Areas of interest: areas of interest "National Exhibition and Convention Center (Shanghai) South Plaza"
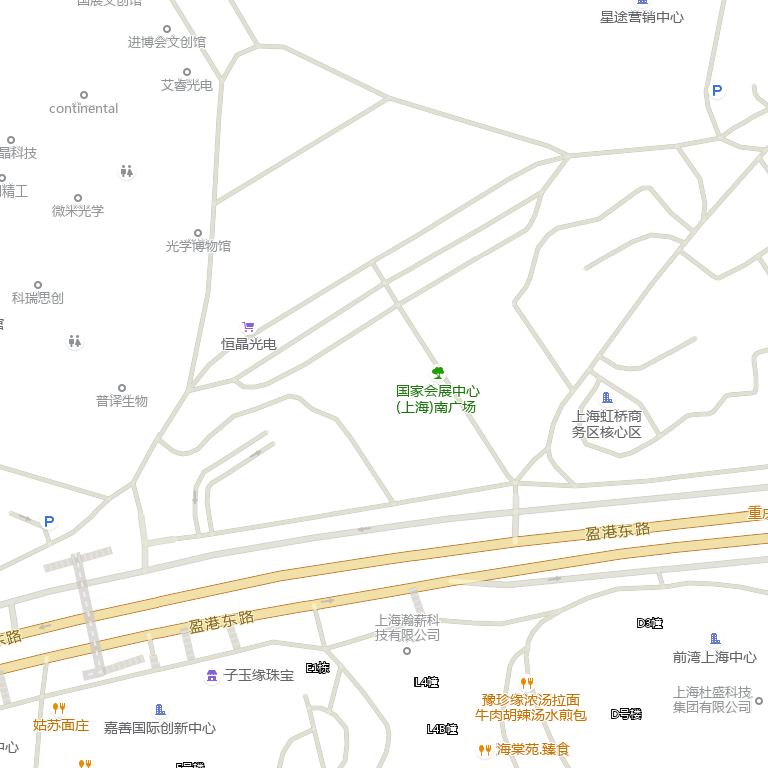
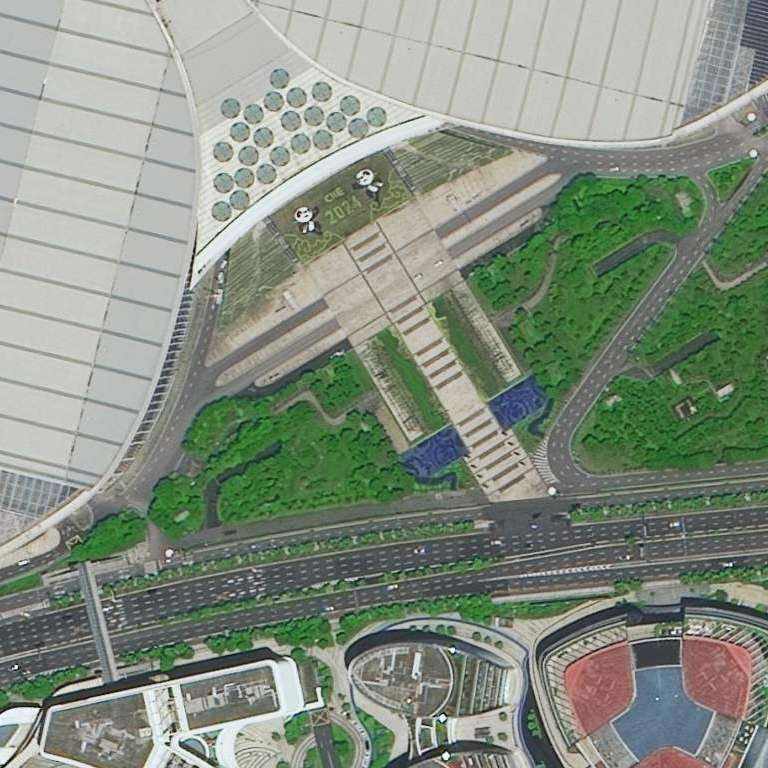